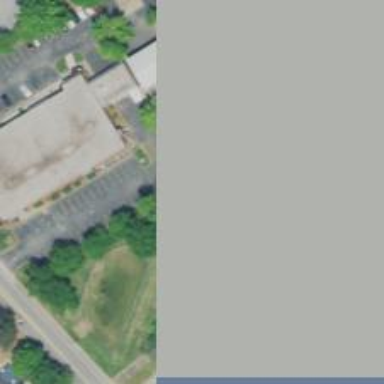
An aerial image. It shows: Building.